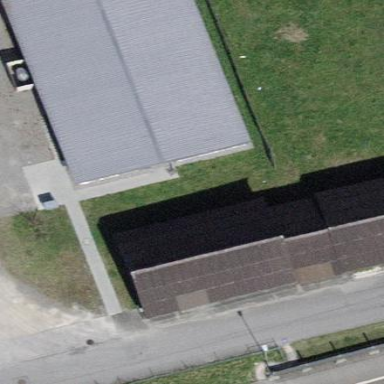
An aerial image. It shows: Building with tile roof.